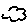
Label: cloud